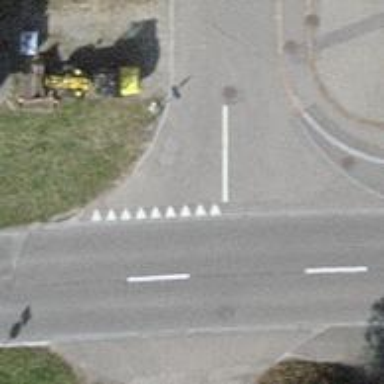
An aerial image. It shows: Road with "give way" sign.